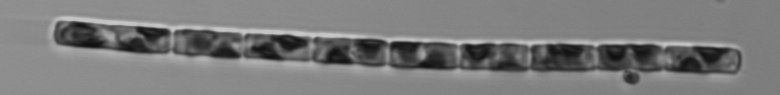
Label: Guinardia_delicatula